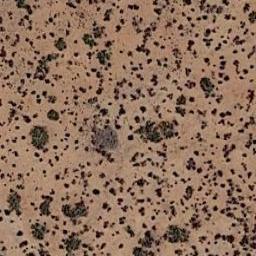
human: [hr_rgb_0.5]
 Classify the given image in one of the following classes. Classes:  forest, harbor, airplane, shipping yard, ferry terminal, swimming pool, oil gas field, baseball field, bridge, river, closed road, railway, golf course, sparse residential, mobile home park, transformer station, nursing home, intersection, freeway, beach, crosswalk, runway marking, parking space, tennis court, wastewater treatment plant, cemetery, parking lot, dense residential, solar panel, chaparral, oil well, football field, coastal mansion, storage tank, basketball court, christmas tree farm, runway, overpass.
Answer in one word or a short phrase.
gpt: chaparral